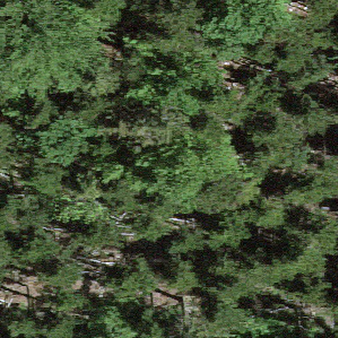
Label: other